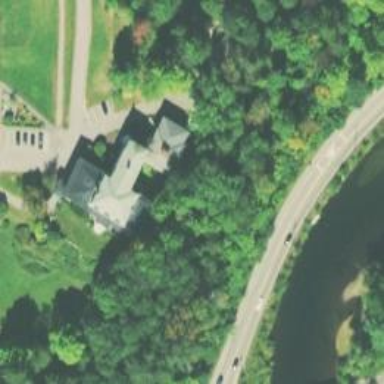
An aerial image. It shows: Arts centre.